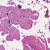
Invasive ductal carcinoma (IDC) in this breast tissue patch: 0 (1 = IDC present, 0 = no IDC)